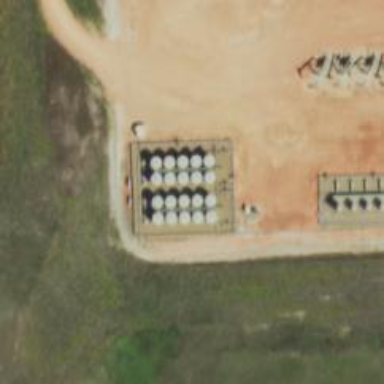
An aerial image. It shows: Storage tank that is man-made.